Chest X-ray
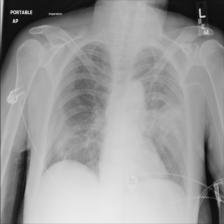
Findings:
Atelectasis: negative
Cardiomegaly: negative
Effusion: negative
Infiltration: positive
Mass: negative
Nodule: negative
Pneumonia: negative
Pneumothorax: negative
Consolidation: negative
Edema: negative
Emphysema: negative
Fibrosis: negative
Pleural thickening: negative
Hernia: negative